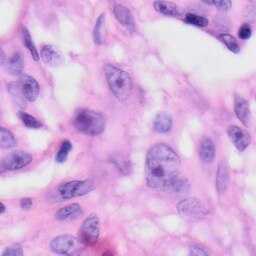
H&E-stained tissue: Skin